Question: I am trying to plot a heatmap on top of an image.
What I did:
'''
import matplotlib.pyplot as plt
import numpy as np
import numpy.random
import urllib
#downloading an example image
urllib.urlretrieve("http://tekeye.biz/wp-content/uploads/2013/01/small_playing_cards.png", "/tmp/cards.png")
#reading and plotting the image
im = plt.imread('/tmp/cards.png')
implot = plt.imshow(im)
#generating random data for the histogram
x=numpy.random.normal(500, 100, size=1000)
y=numpy.random.normal(100, 50, size=1000)
heatmap, xedges, yedges = np.histogram2d(x, y, bins=50)
extent = [xedges[0], xedges[-1], yedges[0], yedges[-1]]
plt.imshow(heatmap, extent=extent,alpha=.5)
plt.show()
'''
When I plot them together, the image get's rotated, up-side down as in:

Does anyone have a solution for having the old picture back?
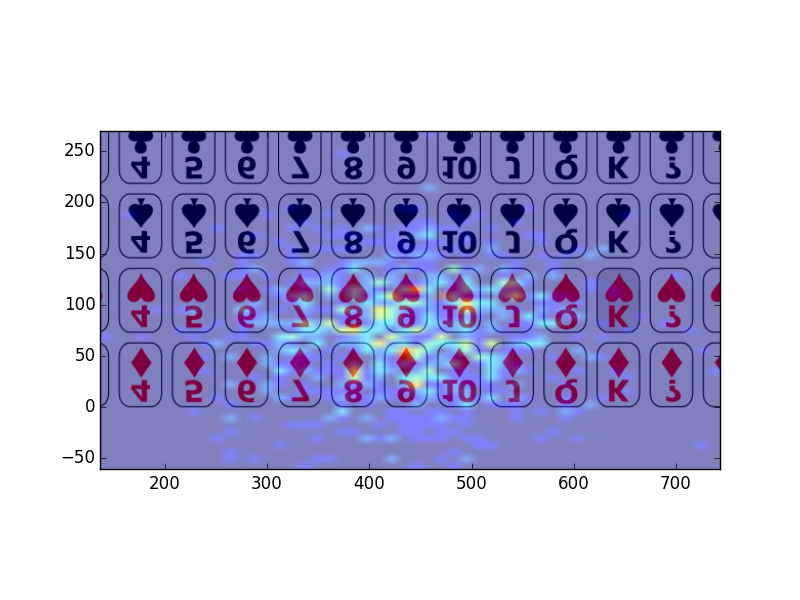
Answer: you need to set the 'origin' of both the 'imshow' instances. But, you also need to change the 'yedges' around in your 'extent'
'''
implot = plt.imshow(im,origin='upper')
...
extent = [xedges[0], xedges[-1], yedges[-1], yedges[0]]
plt.imshow(heatmap, extent=extent,alpha=.5,origin='upper')
'''